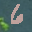
Label: 6